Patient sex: M
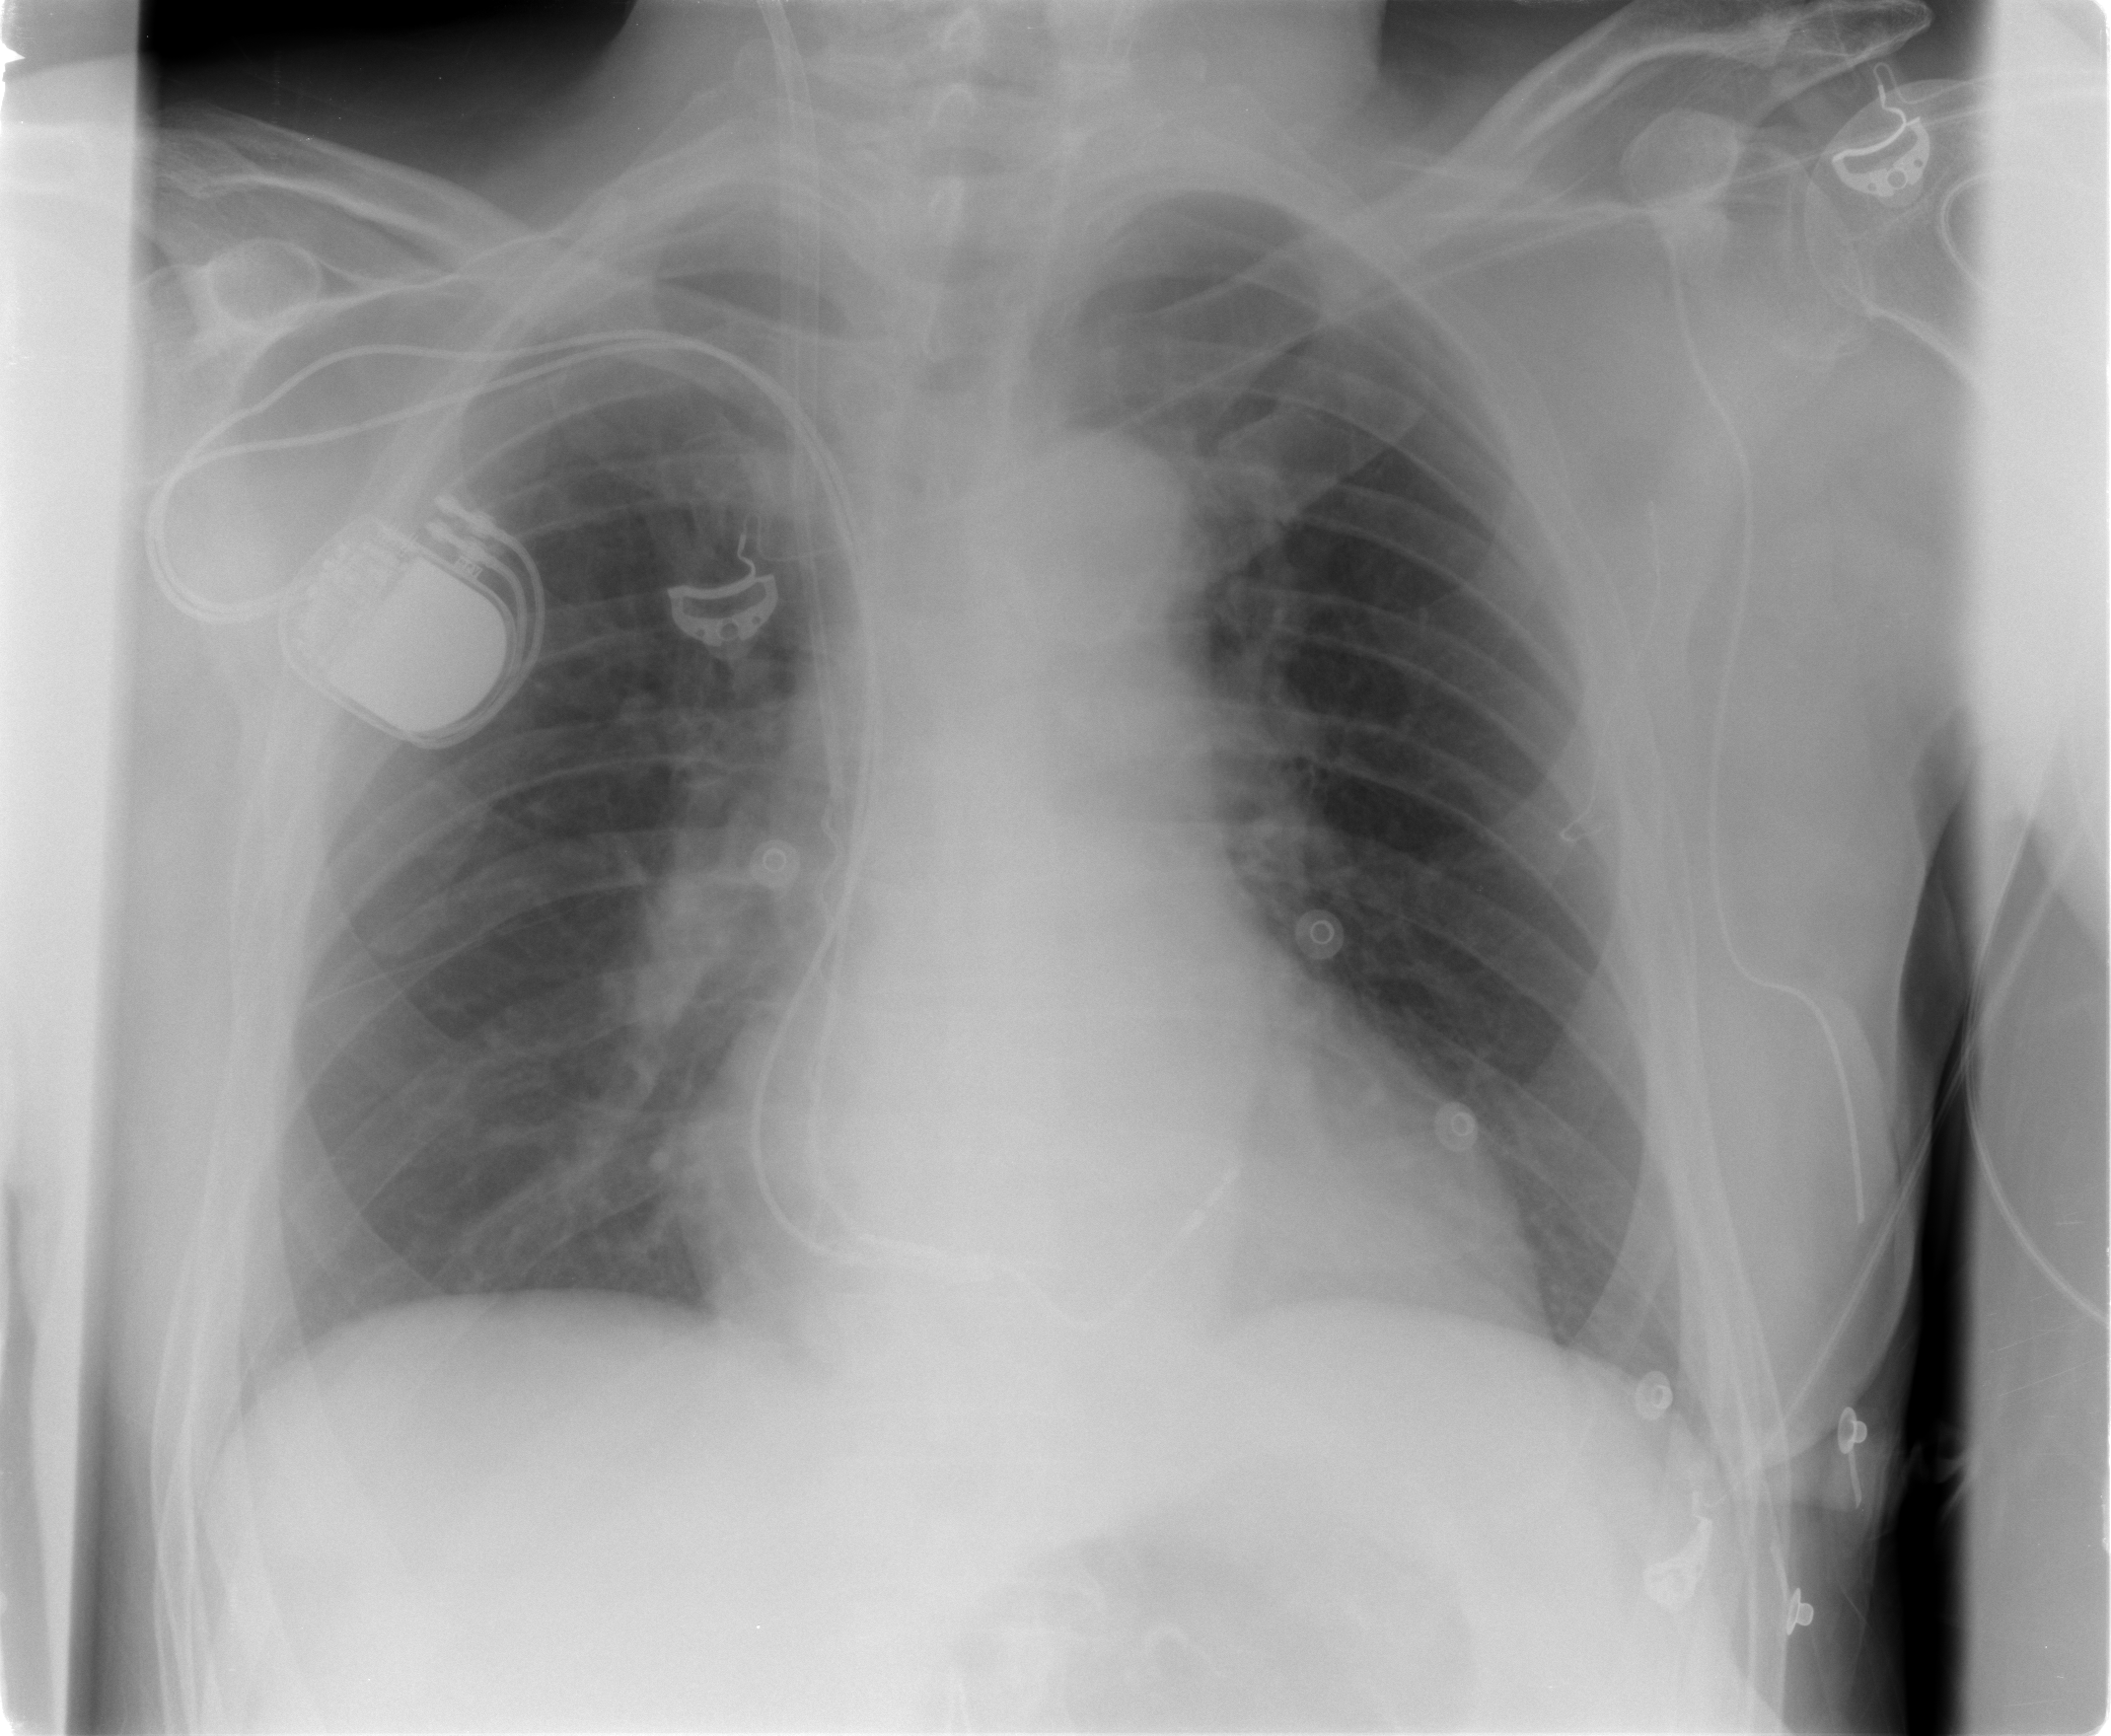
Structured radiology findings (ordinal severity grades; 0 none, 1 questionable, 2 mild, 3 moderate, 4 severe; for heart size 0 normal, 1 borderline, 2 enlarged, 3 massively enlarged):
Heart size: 1
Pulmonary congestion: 1
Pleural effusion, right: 0
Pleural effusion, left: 0
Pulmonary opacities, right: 0
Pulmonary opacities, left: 0
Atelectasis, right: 0
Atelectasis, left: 0